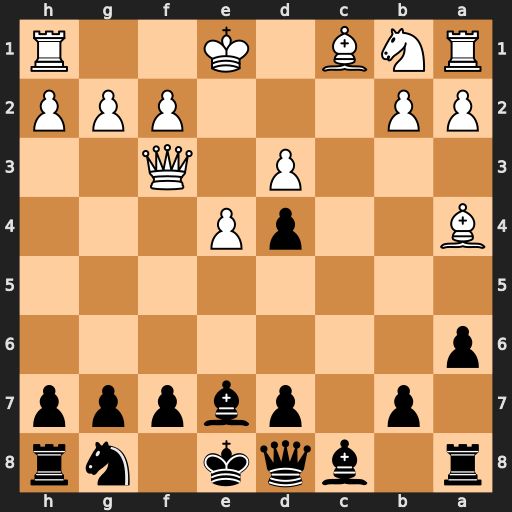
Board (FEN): r1bqk1nr/1p1pbppp/p7/8/B2pP3/3P1Q2/PP3PPP/RNB1K2R
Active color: b
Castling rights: KQkq
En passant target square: -
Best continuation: Qa5+ Bd2 Qxa4